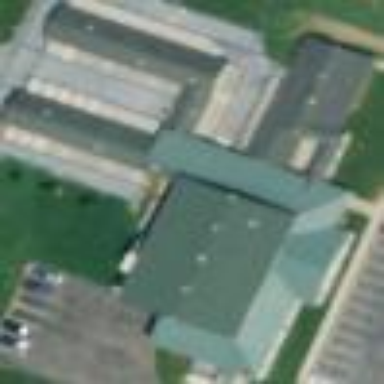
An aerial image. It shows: Veterinary hospital building providing healthcare services.